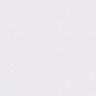
Metastatic tissue present: no